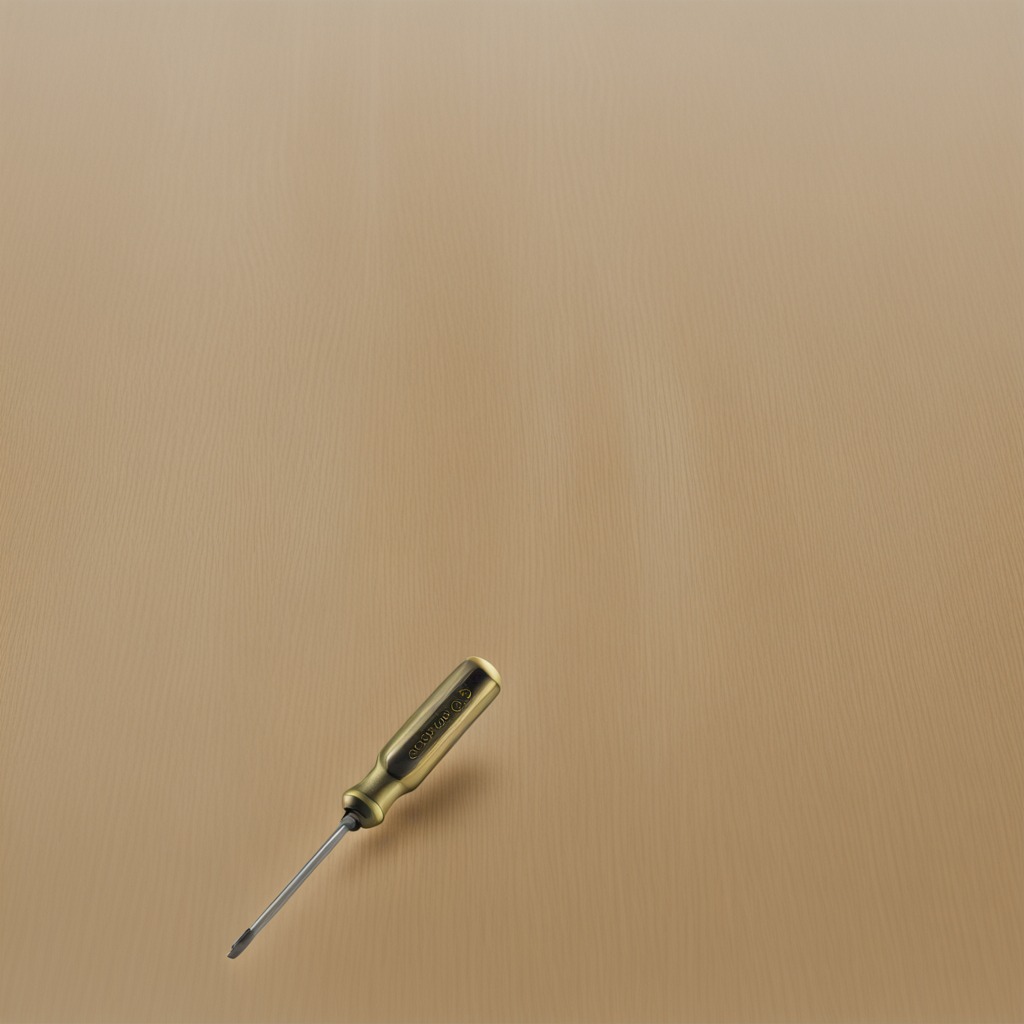
A screwdriver lying on a plywood surface in a paint workshop lit by afternoon window light.